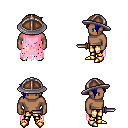
a pixel art fantasy rpg character, male body template, human, dark skin, pink tattered cape, gold greaves, blue pixie cut hairstyle, chain helm, gold boots, dagger, four views (front, back, left, right), 2x2 character sprite sheet, small pixel art, hard edges, no anti-aliasing